Field crop: maize
Growth stage: 1
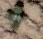
Species: chenopodium